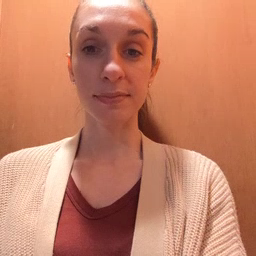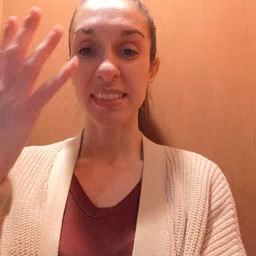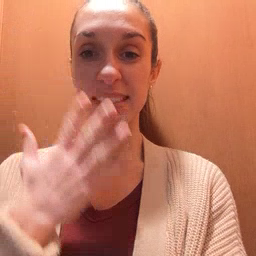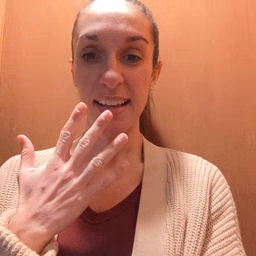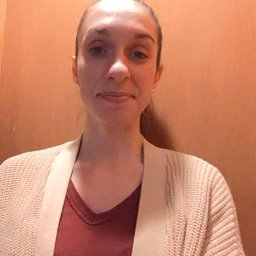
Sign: sad